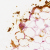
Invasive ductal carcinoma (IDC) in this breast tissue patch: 0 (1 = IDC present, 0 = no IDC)